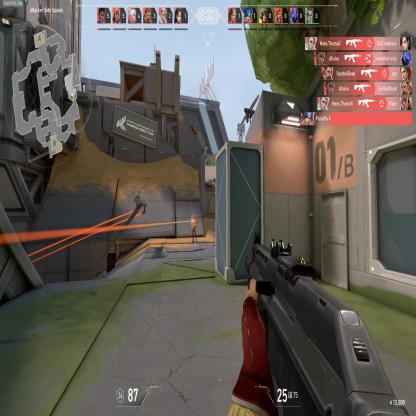
Label: enemy